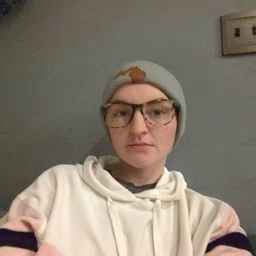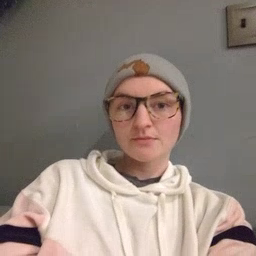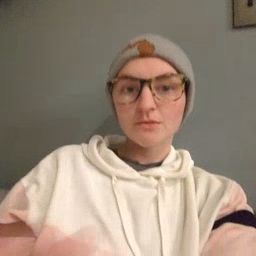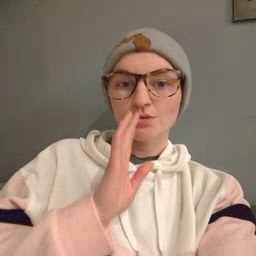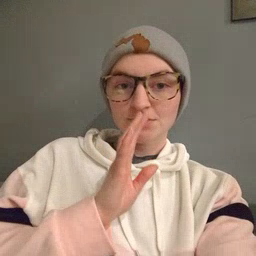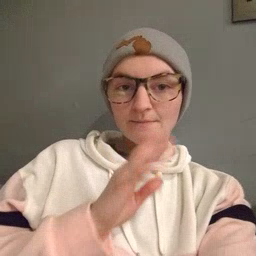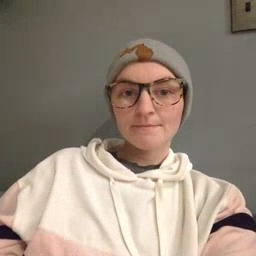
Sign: talk